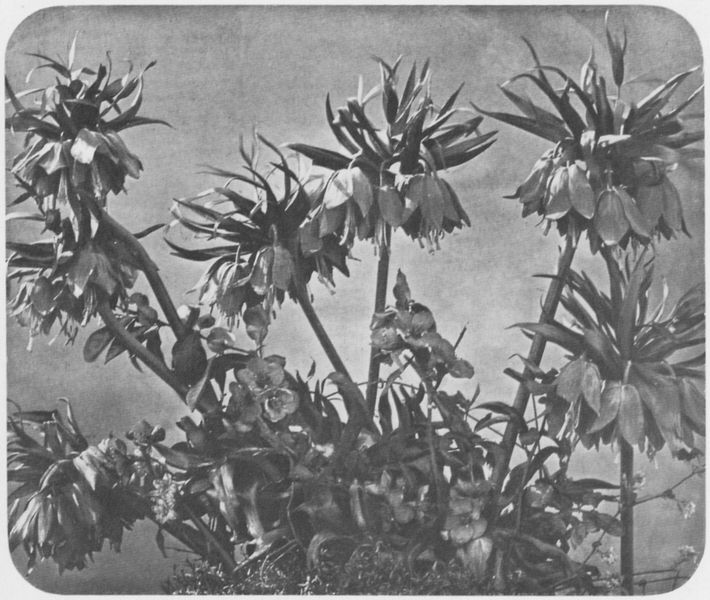
Titel: Blumen
Künstler: Adolphe Braun
Schlagwörter: crown, white, black, dark, gray, green, grey, old, painting, flowers, picture, plant, vase, sad, flower, sky, background, nature, death, light, plants, drawing, paper, black and white, oval, illustration, sketch, bouquet, photo, dead, still life, leafes, leaves, antique, plan, square, lol, bush, branches, brush, leaf, vegetation, bud, leave, cactus, iris, moss, still, stick, round, standing, pointy, foto, photograph, photography, retro, weeds, format, arrangement, lily, stem, blossom, pointed, dying, thorns, ugly, tropical, busy, phot, thistle, messy, spikes, corners, bloom, 1930, film, drab, petal, idk, petals, vintage, growth, lifelike, buds, stems, stalk, thorn, rounded, dandelion, pettals, medicine, weed, stalks, crown imperial, photograoh, upright, pettal, lillies, königslillien, botanical, lef, wilting, droop, hanging down, th, bulbs, drooping